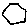
Label: hexagon